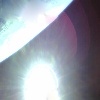
Label: sunburn